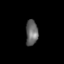
Tissue: skin
Cell type: Epithelial cells
Senescence score: 0.2775
Nuclear area (px): 302
Mean DAPI intensity: 103.589